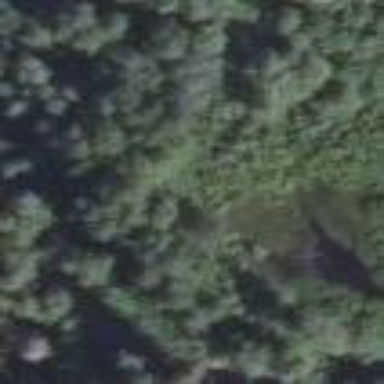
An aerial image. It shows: Islet covered with needle-leaved woodland.